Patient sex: M
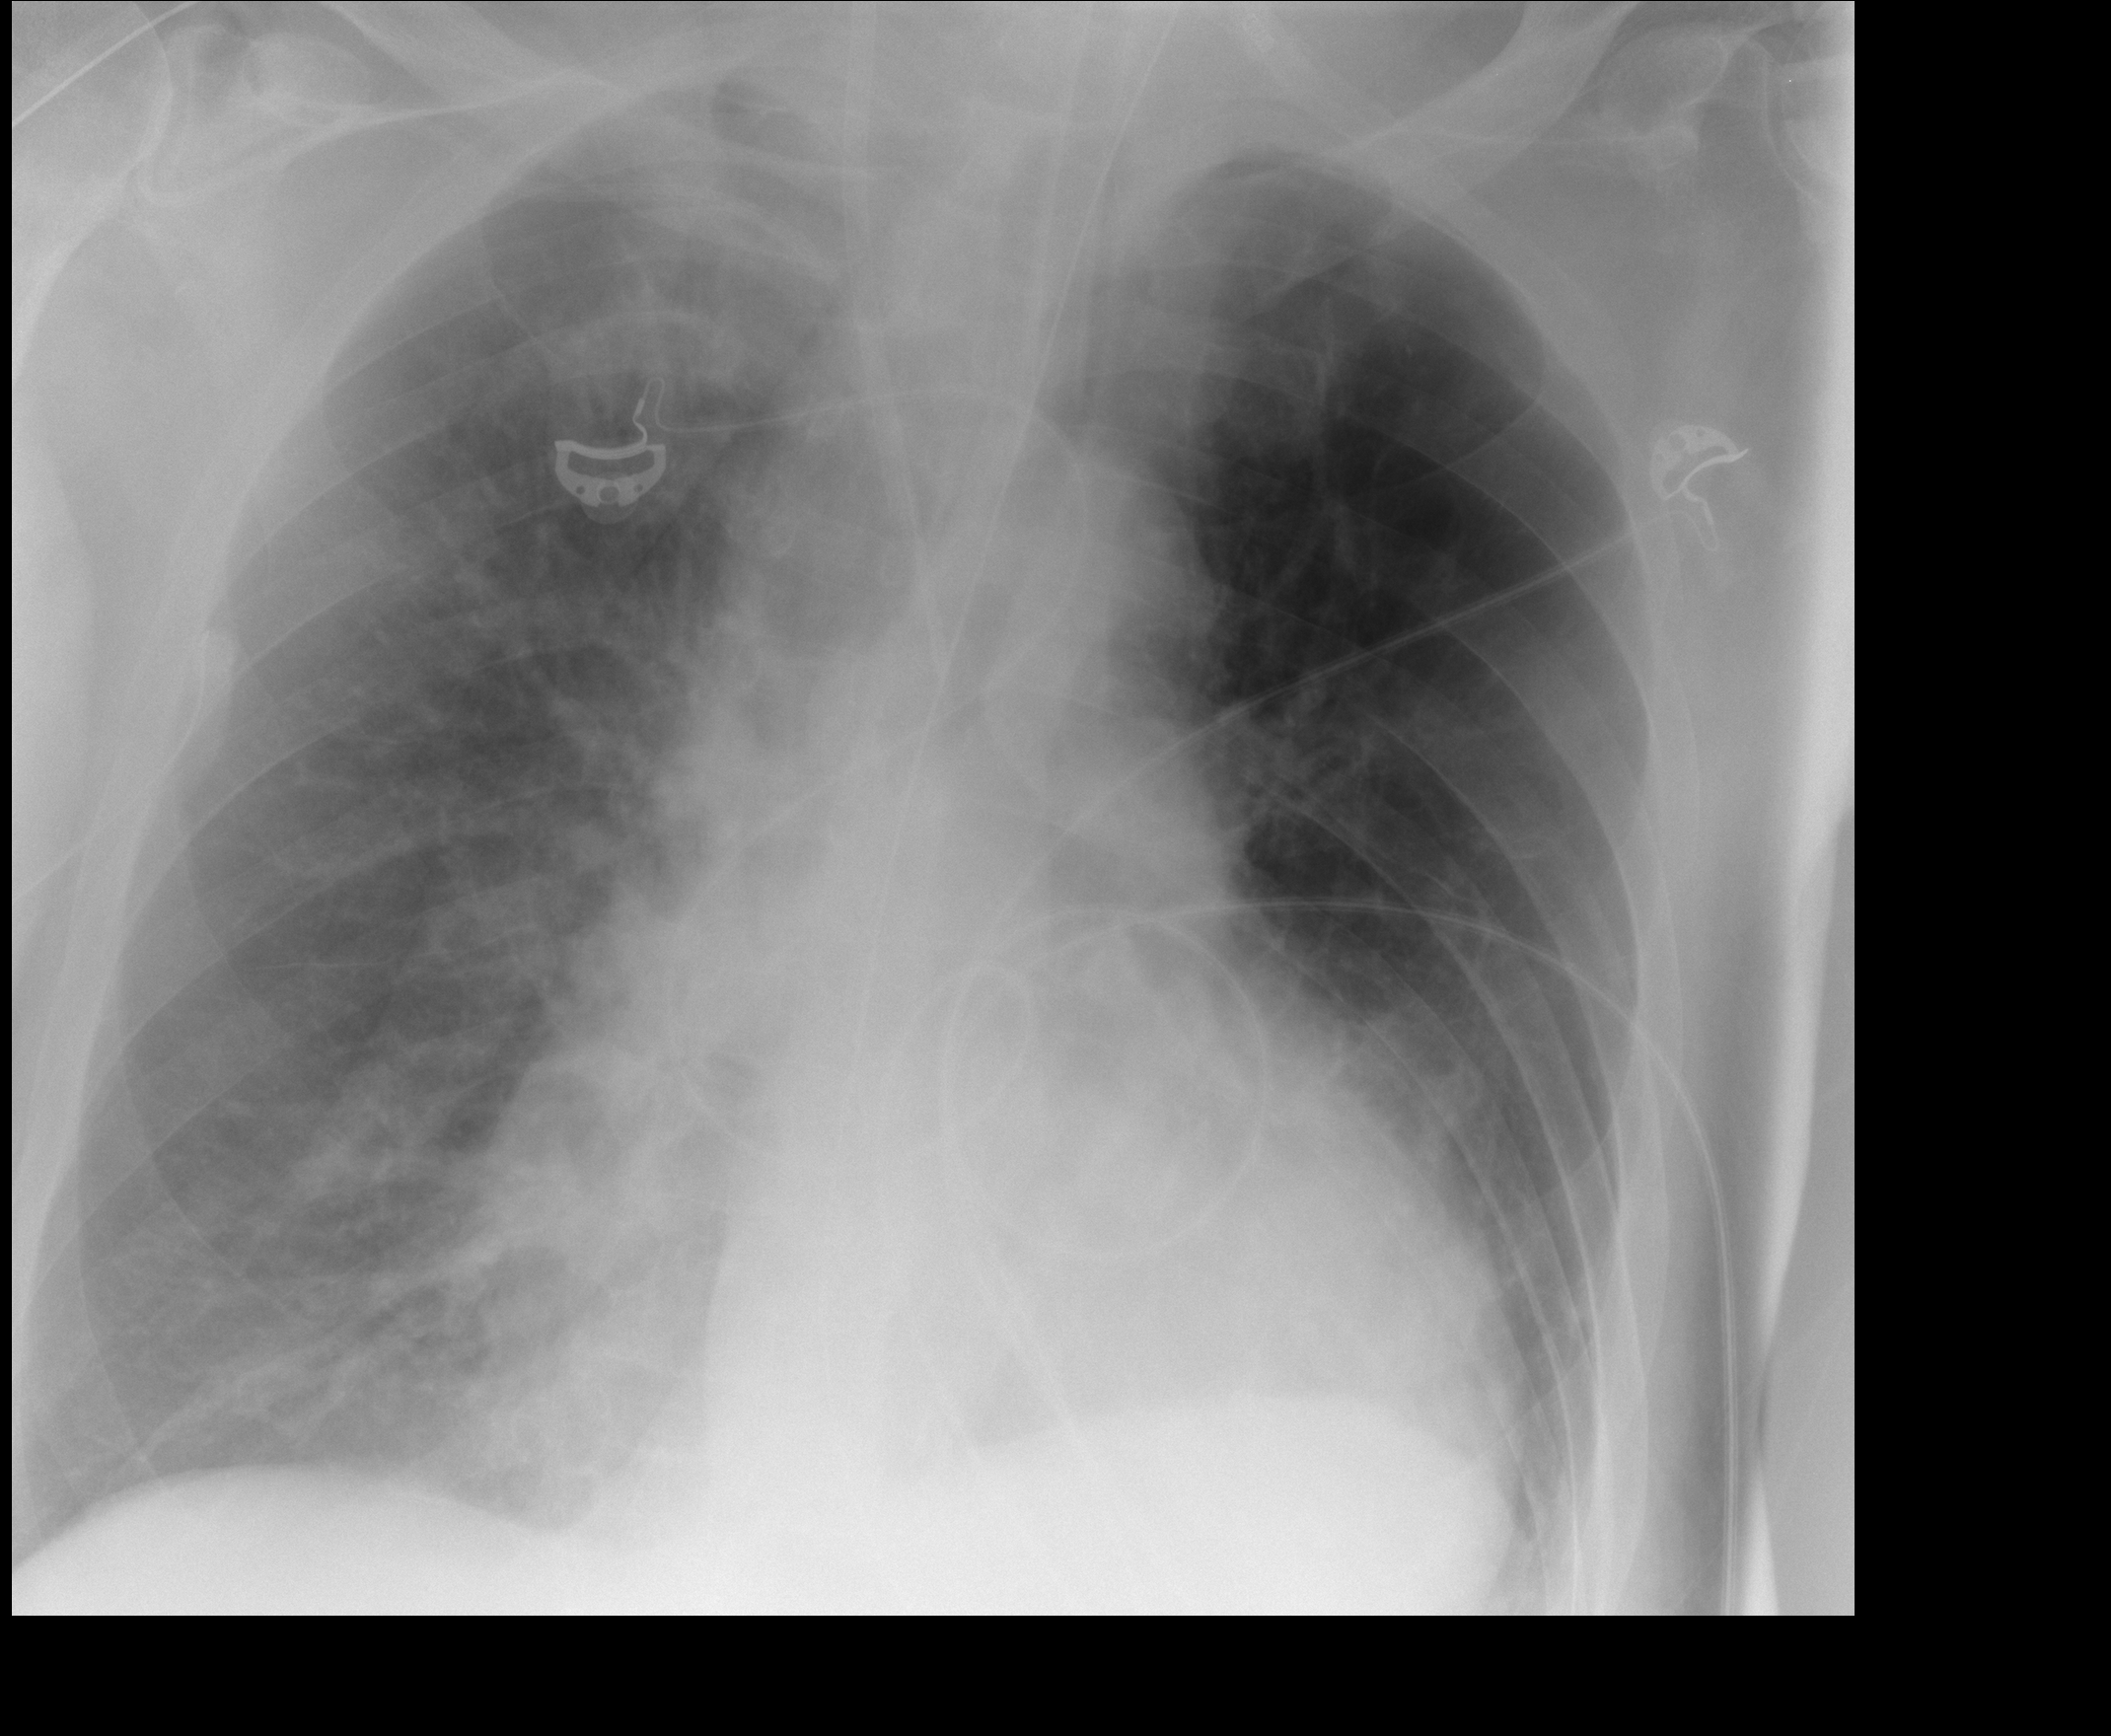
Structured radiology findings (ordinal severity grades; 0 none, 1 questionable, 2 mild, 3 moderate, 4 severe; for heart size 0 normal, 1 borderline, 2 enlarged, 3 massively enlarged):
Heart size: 1
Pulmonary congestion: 2
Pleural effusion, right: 0
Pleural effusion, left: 0
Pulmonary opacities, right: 1
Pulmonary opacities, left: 1
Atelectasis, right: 2
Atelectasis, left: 2